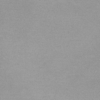
Label: dusty